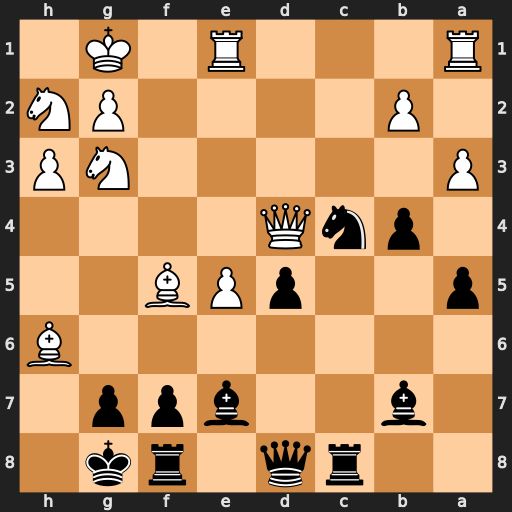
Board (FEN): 2rq1rk1/1b2bpp1/7B/p2pPB2/1pnQ4/P5NP/1P4PN/R3R1K1
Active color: b
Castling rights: -
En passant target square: -
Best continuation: Bc5 Qxc5 Rxc5